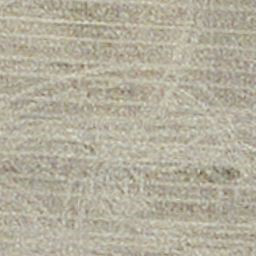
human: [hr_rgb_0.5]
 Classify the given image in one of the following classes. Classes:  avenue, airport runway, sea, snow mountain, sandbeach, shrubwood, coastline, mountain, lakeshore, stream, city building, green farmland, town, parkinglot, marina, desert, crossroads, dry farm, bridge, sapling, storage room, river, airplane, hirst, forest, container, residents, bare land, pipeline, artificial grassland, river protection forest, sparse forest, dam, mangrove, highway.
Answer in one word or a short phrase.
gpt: dry farm